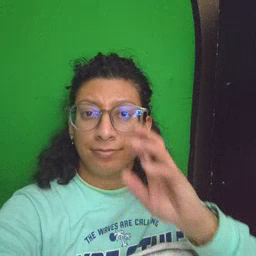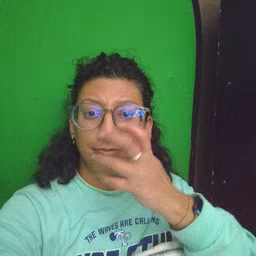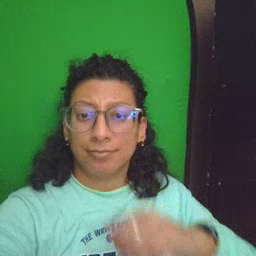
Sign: clown